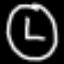
Label: clock